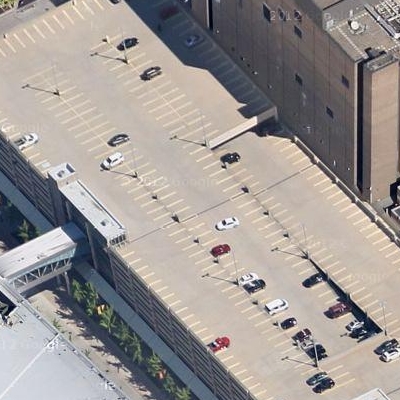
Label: Parking